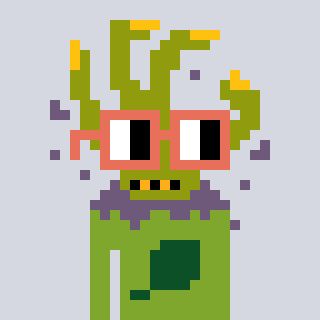
a pixel art character with square orange glasses, a zombie-hand-shaped head and a slimegreen-colored body on a cool background